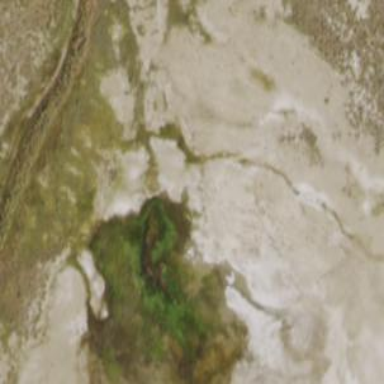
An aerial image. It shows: Natural hot spring.